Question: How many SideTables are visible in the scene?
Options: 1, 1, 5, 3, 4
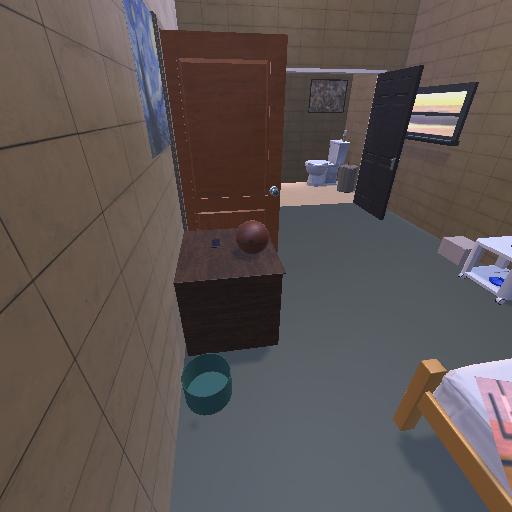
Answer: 1